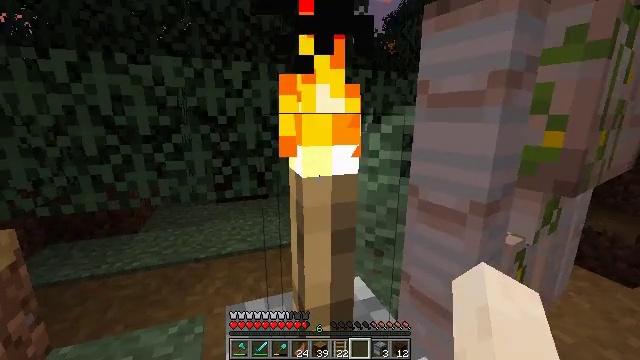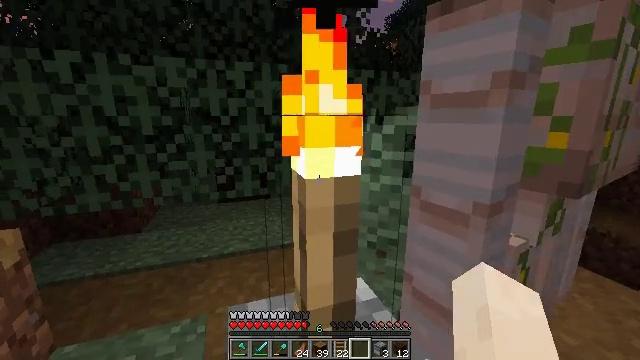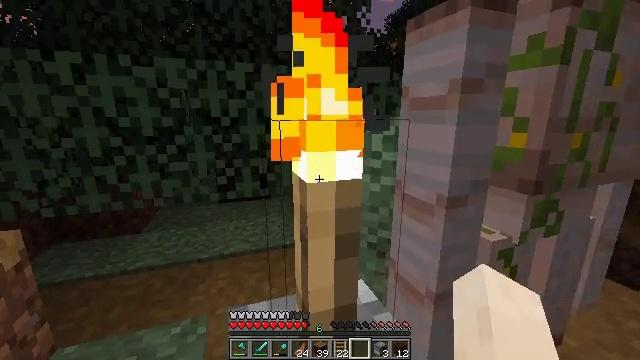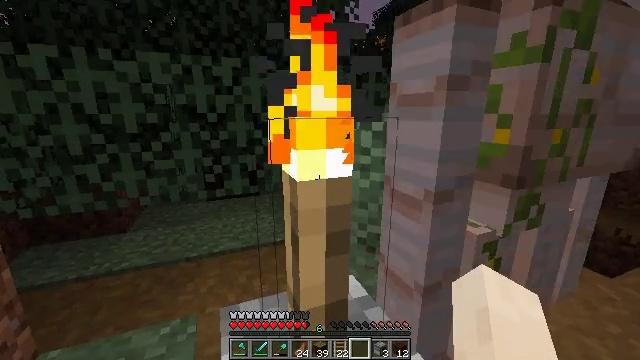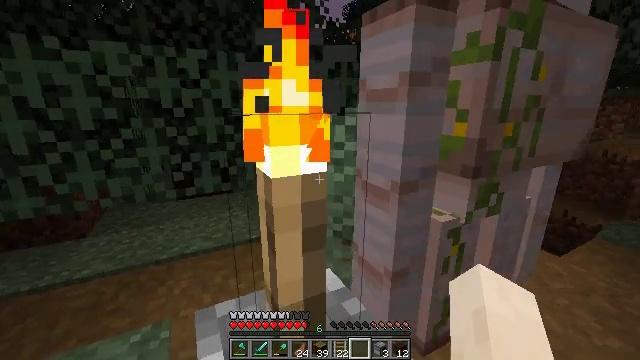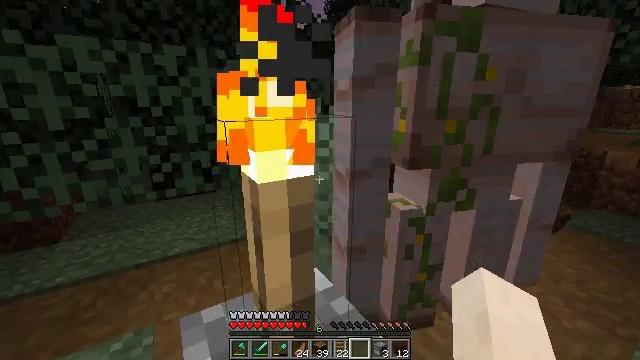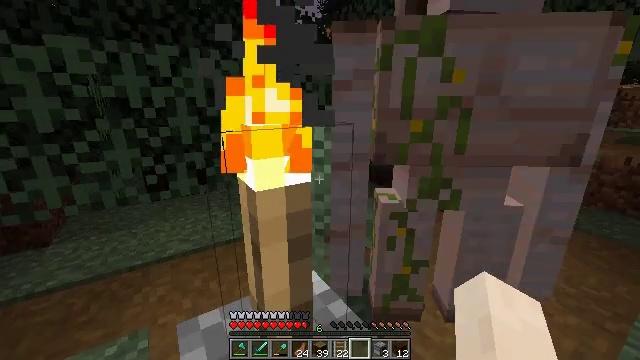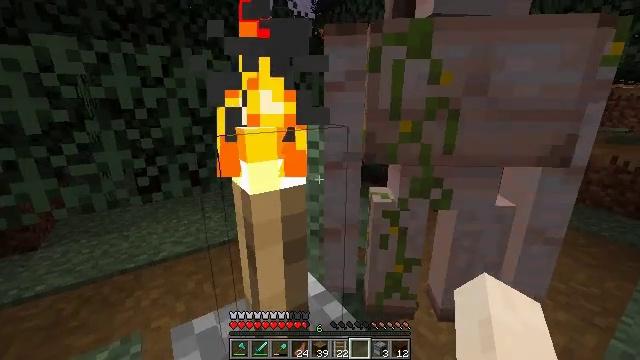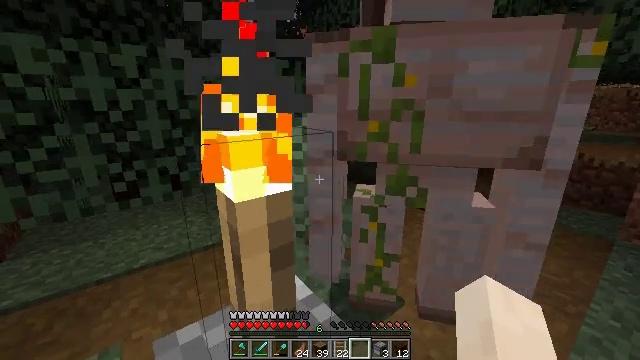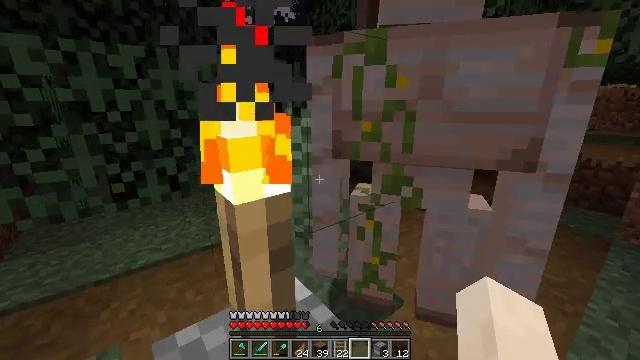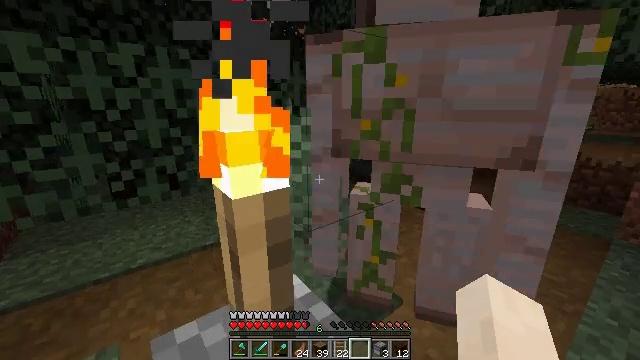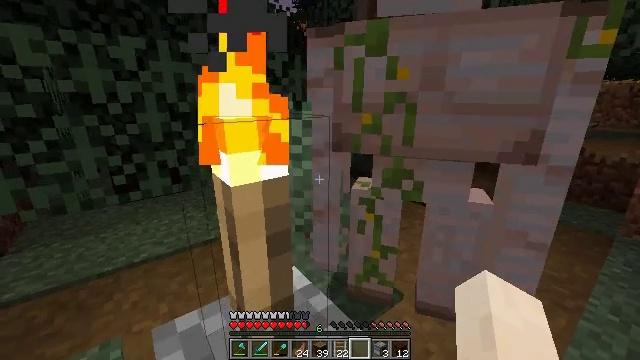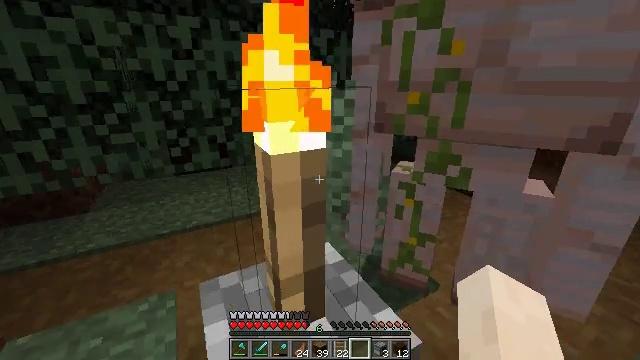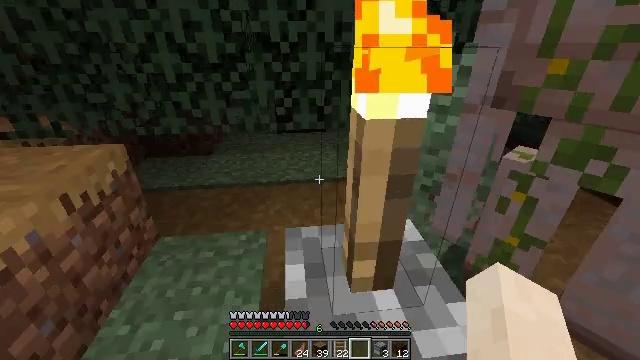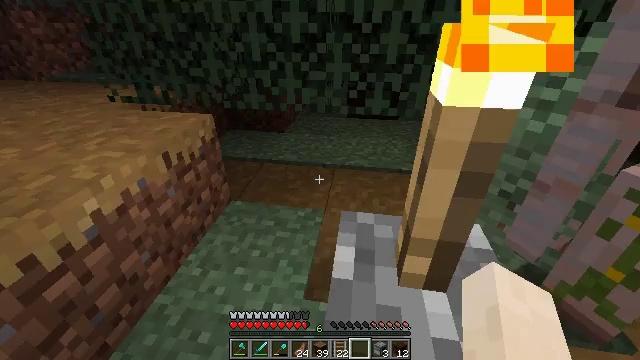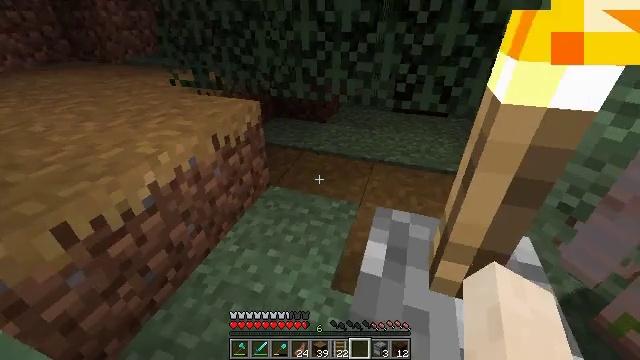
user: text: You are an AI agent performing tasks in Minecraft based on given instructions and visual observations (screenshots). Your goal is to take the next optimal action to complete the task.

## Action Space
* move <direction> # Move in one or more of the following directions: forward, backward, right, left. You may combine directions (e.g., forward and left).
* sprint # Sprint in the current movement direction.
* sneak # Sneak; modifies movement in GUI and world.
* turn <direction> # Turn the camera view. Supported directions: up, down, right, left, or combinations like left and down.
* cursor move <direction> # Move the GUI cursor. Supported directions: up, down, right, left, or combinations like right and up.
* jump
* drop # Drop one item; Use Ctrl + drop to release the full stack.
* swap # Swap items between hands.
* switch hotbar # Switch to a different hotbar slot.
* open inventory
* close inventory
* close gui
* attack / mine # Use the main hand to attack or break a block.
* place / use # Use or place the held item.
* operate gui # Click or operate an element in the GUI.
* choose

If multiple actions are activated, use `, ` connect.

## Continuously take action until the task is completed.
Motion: motion action
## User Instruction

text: Harvest the large fern for decoration.
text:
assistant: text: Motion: move left
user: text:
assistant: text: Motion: move left
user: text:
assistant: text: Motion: move left, turn right
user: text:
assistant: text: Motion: move left, turn right and down
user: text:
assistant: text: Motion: move forward and move left, turn right
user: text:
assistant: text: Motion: move forward and move left, turn right
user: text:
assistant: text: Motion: move forward and move left, turn right
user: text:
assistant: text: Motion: move forward and move left, turn right
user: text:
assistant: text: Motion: move forward and move left
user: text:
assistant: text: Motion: no_op
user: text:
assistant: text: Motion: no_op
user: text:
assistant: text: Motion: turn left and down
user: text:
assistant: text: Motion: turn left and down
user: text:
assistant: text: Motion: turn left and down
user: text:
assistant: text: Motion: turn left and down
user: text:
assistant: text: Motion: turn left and down
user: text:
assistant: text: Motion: move forward, turn left
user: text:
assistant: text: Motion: move forward, turn left
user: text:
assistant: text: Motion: move forward, turn left
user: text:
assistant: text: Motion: move forward
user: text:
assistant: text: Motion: move forward and move left, jump
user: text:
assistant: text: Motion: move forward and move left, jump
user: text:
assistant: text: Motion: move forward and move left, turn right, jump
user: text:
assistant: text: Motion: move forward and move left, turn right, jump
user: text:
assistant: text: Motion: move forward and move left, turn right, jump
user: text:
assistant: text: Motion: move forward and move left, turn right, jump
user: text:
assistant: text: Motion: move forward and move left, turn right and up, jump
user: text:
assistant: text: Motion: move forward and move left, turn right and up, jump
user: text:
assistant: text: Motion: move forward and move left, turn right, jump
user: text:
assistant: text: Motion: move left, turn right